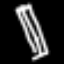
Label: pencil